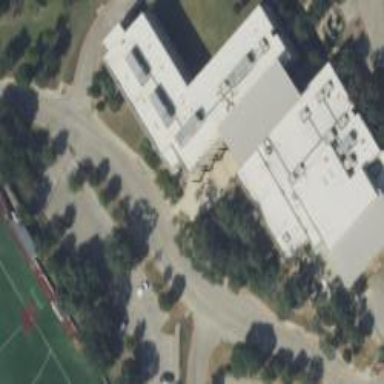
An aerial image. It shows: School building.